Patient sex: M
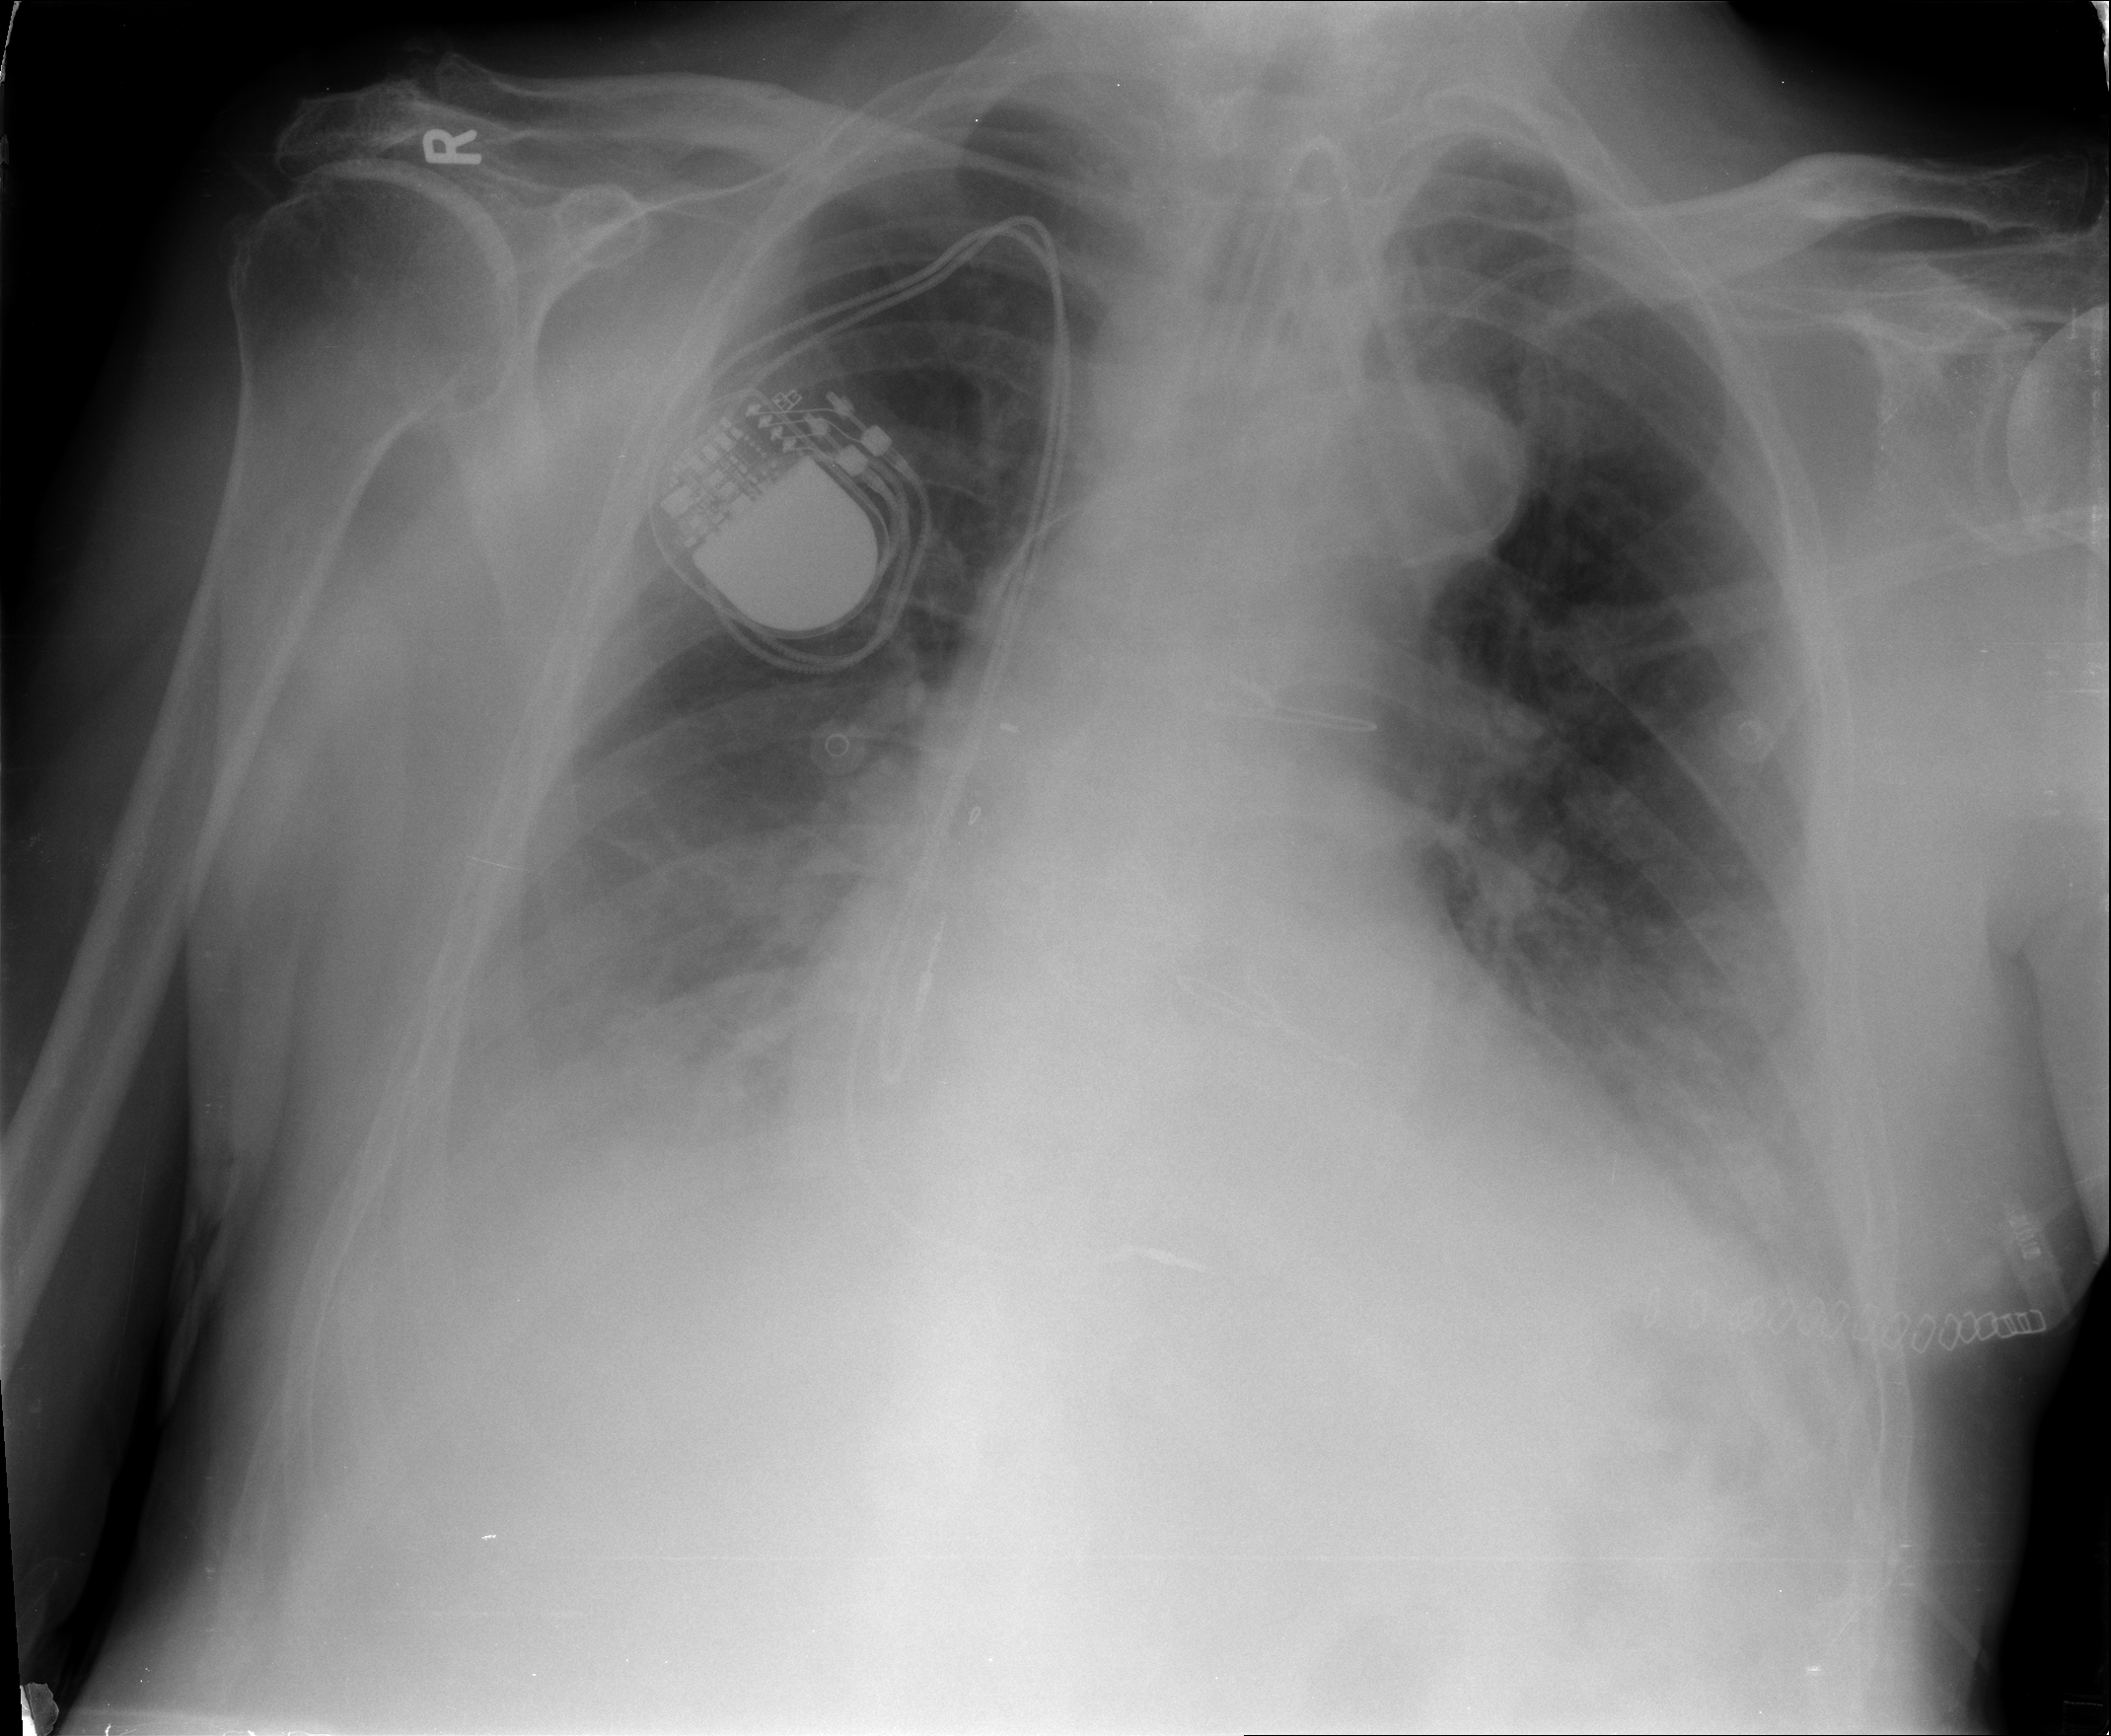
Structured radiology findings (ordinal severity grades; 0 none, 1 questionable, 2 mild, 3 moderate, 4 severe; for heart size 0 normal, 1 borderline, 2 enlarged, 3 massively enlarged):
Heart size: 2
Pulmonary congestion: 2
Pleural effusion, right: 2
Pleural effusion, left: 1
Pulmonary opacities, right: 0
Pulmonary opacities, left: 1
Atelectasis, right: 2
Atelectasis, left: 2